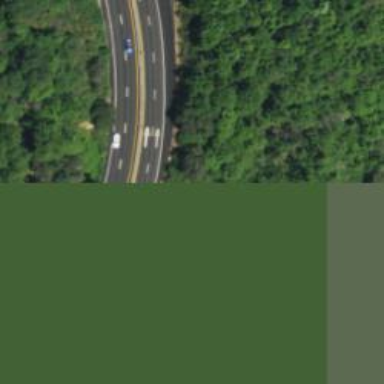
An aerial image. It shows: Expressway with asphalt surface classified as trunk highway.